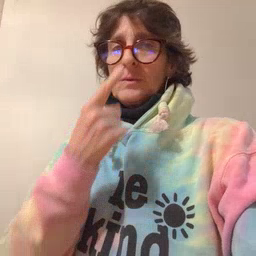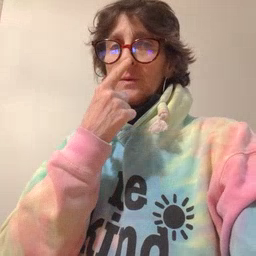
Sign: nose